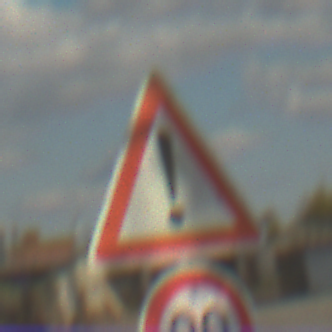
Verkehrszeichen: Gefahrenstelle
Zusatzzeichen unten: Geschwindigkeit80
Umgebung: Outdoor, RoadRail
Tageszeit: MorningAfternoon
Wetter: PartlyCloudy
Licht: Natural
Jahreszeit: NotSpecified
Kontrast: HighContrast